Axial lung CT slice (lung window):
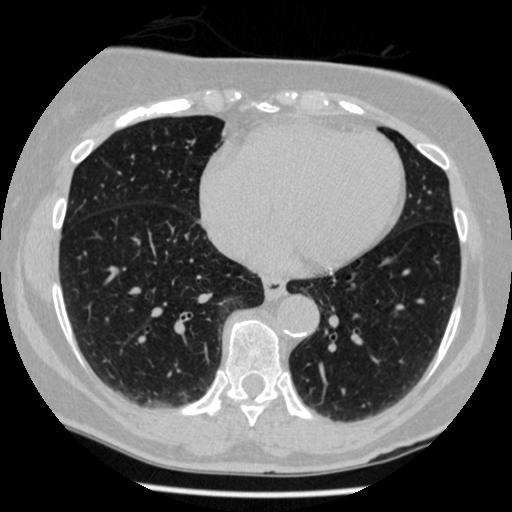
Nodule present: no